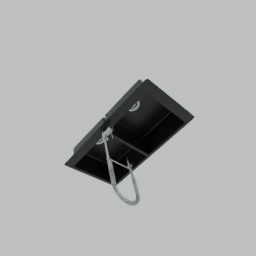
Label: appliances